Field crop: tomato
Growth stage: 2
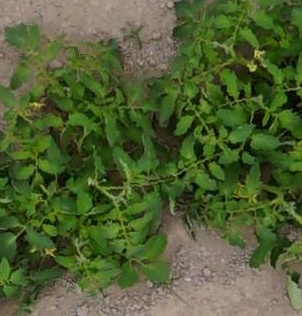
Species: tomato